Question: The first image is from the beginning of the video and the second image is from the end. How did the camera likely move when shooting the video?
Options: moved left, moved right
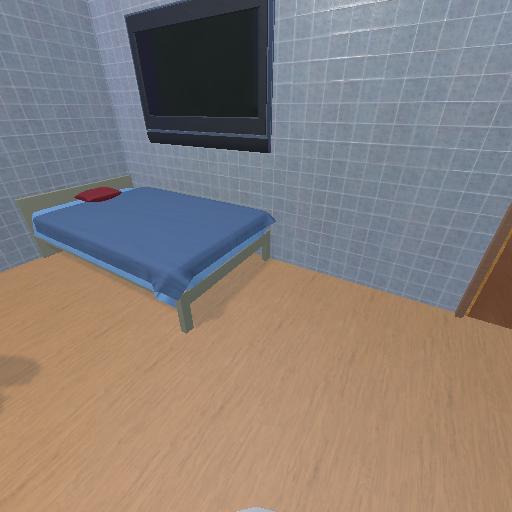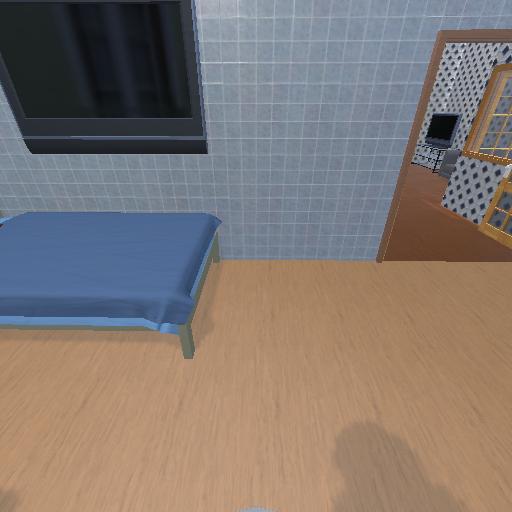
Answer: moved left